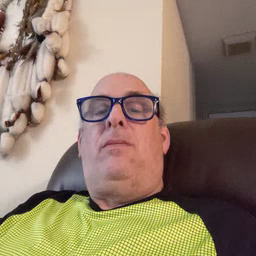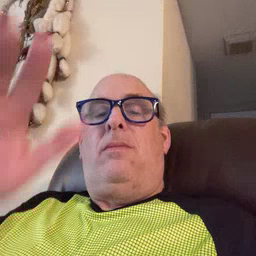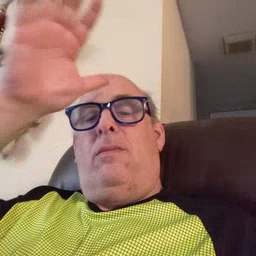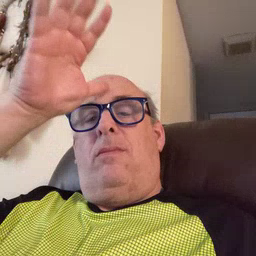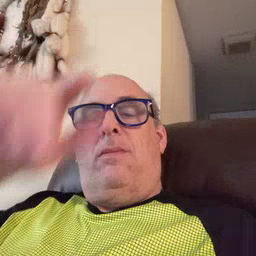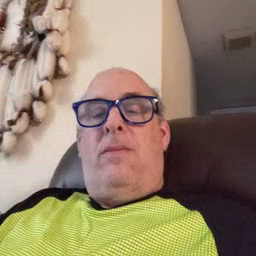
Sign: dad